В дне сосуда имеется сужающееся отверстие, плотно закрытое конической пробкой (см. рисунок).  Площадь основания пробки $S$, высота $L$. Уровень дна сосуда пересекает конус на половине его высоты. Плотности пробки и жидкости составляют $\rho_{0}$ и $\rho$ соответственно.
Какой должна быть высота уровня жидкости $H>0$ над основанием конуса, чтобы пробка не всплывала?
Какую минимальную внешнюю силу $F$, направленную вверх, нужно в этом случае приложить к пробке, чтобы ее вытащить? $\textit{Пpuмечание}$. Объем конуса $V=\frac{L S}{3}$.
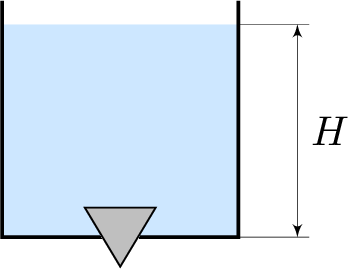
Какой должна быть высота уровня жидкости $H>0$ над основанием конуса, чтобы пробка не всплывала?
Решение: Представим себе, что верхняя часть пробки полностью погружена в жидкость, которая может подтекать и под эту половину. Тогда на эту воображаемую половину пробки со стороны жидкости действовали бы: По закону Архимеда, суммарная сила, действующая на воображаемую половину пробки, была бы равна $$ F_{A}^{\prime}=\rho g V^{\prime}=\rho g \frac{7}{8} \frac{L S}{3}=F_{2}+F_{3}-F_{1}, $$ где $V$ — объем верхней части пробки. Однако в реальности на пробку со стороны жидкости действуют только силы $F_{1}$ и $F_{3}$. Их равнодействующая $$ R=F_{3}-F_{1}=F_{2}-\rho g \frac{7}{8} \frac{L S}{3}=\rho g S\left(\frac{H}{4}-\frac{L}{6}\right). $$ Пробка не будет всплывать, если сумма силы тяжести и равнодействующей $R$ направлена вниз, т. е. $$ \rho g S\left(\frac{H}{4}-\frac{L}{6}\right)+\rho_{0} g \frac{L S}{3} \geqslant 0. $$ Это условие можно записать как $$ H \geqslant \frac{2}{3} L\left(1-\frac{2 \rho_{0}}{\rho}\right). $$ Если $2 \rho_{0}>\rho$, пробка не всплывет при любом неотрицательном значении $H$.
Ответ: $$H \geqslant \frac{2}{3} L\left(1-\frac{2 \rho_{0}}{\rho}\right).$$Если $2 \rho_{0}>\rho$, пробка не всплывет при любом неотрицательном значении $H$.

Какую минимальную внешнюю силу $F$, направленную вверх, нужно в этом случае приложить к пробке, чтобы ее вытащить?
Решение: Чтобы вытащить пробку, нужно приложить минимальную силу $$ F=\rho g S\left(\frac{H}{4}-\frac{L}{6}\right)+\rho_{0} g \frac{L S}{3}. $$
Ответ: $$ F=\rho g S\left(\frac{H}{4}-\frac{L}{6}\right)+\rho_{0} g \frac{L S}{3}. $$
Темы:
T, Статика, Всероссийские, Гидростатика, Давление